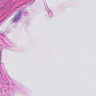
Metastatic tissue present: no